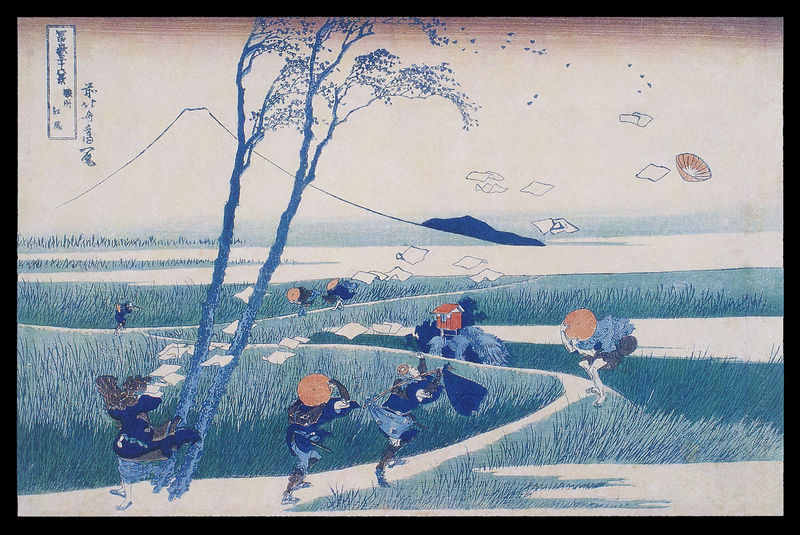
Titel: 36 Ansichten des Fuji
Künstler: Katsushika Hokusai
Institution: Honolulu, Honolulu Academy of Arts
Schlagwörter: baum, berg, blau, blätter, weiß, bäume, menschen, hut, hüte, zeichnung, rot, weg, felder, weite, wind, schrift, papier, sturm, vulkan, china, asia, reisfelder